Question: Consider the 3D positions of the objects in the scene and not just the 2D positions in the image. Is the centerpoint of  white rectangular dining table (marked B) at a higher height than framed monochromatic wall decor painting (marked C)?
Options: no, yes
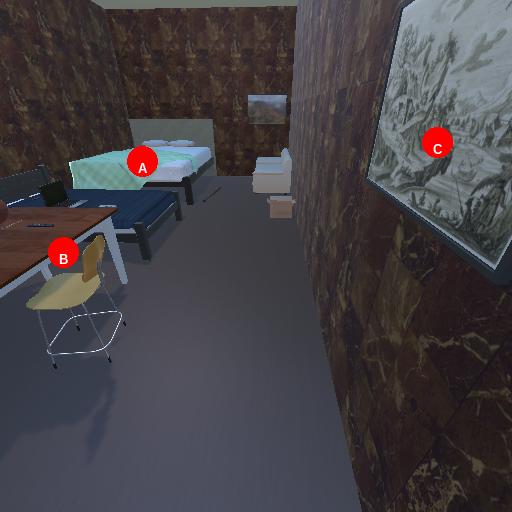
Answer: no